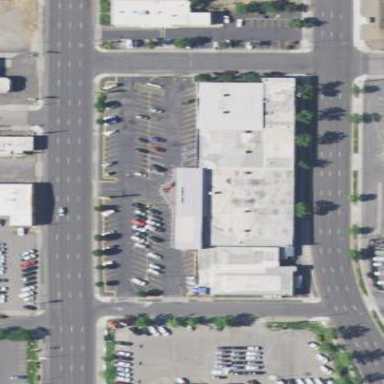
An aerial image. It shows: Retail building that houses department store.